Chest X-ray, AP view. Patient: 21 years old, sex F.
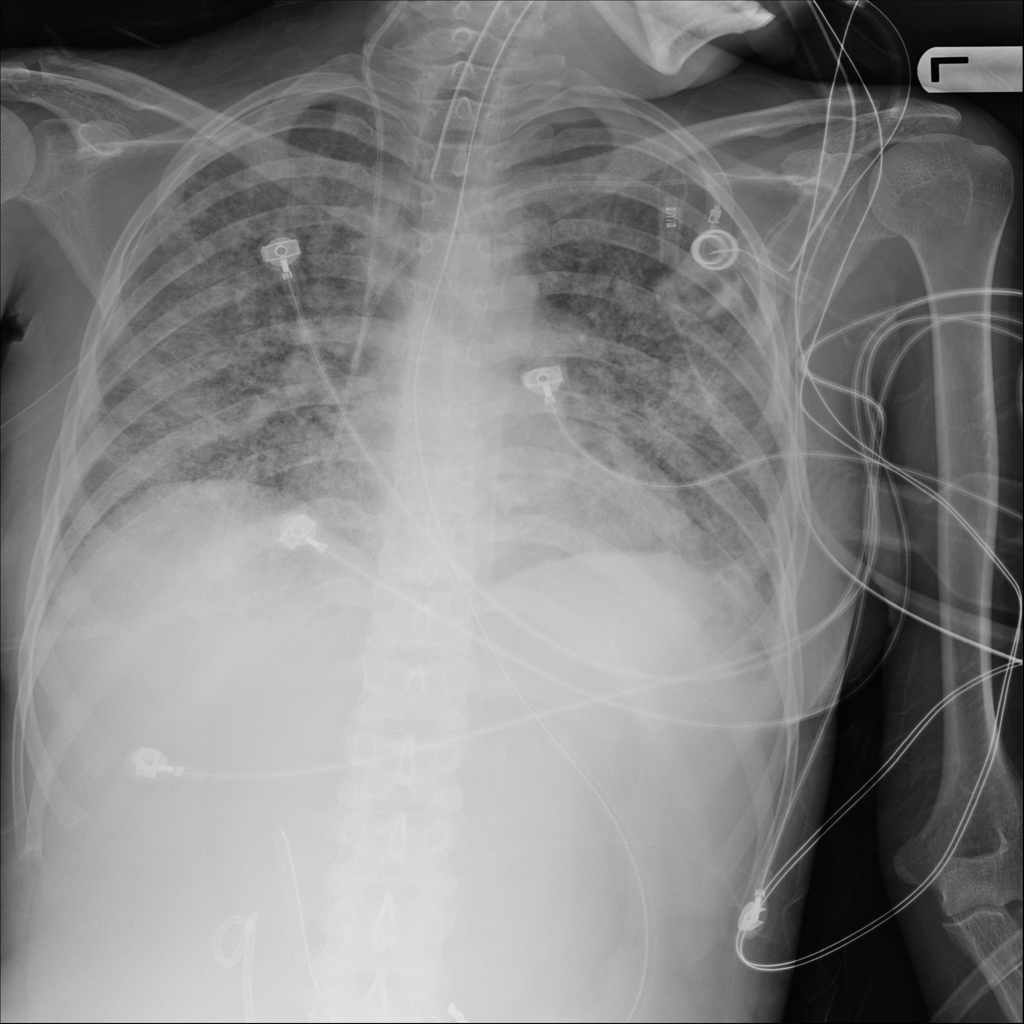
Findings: Fibrosis, Infiltration